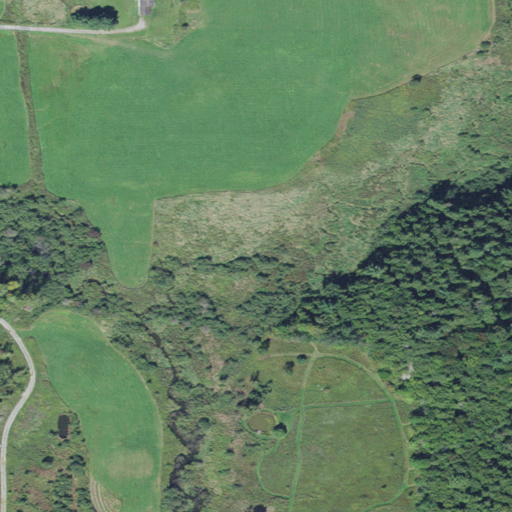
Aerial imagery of valley in Vermont named Buck Hollow containing pasture, evergreen forest, herbaceous wetlands, mixed forest, and low intensity development